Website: bh-photo
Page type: store-pickup
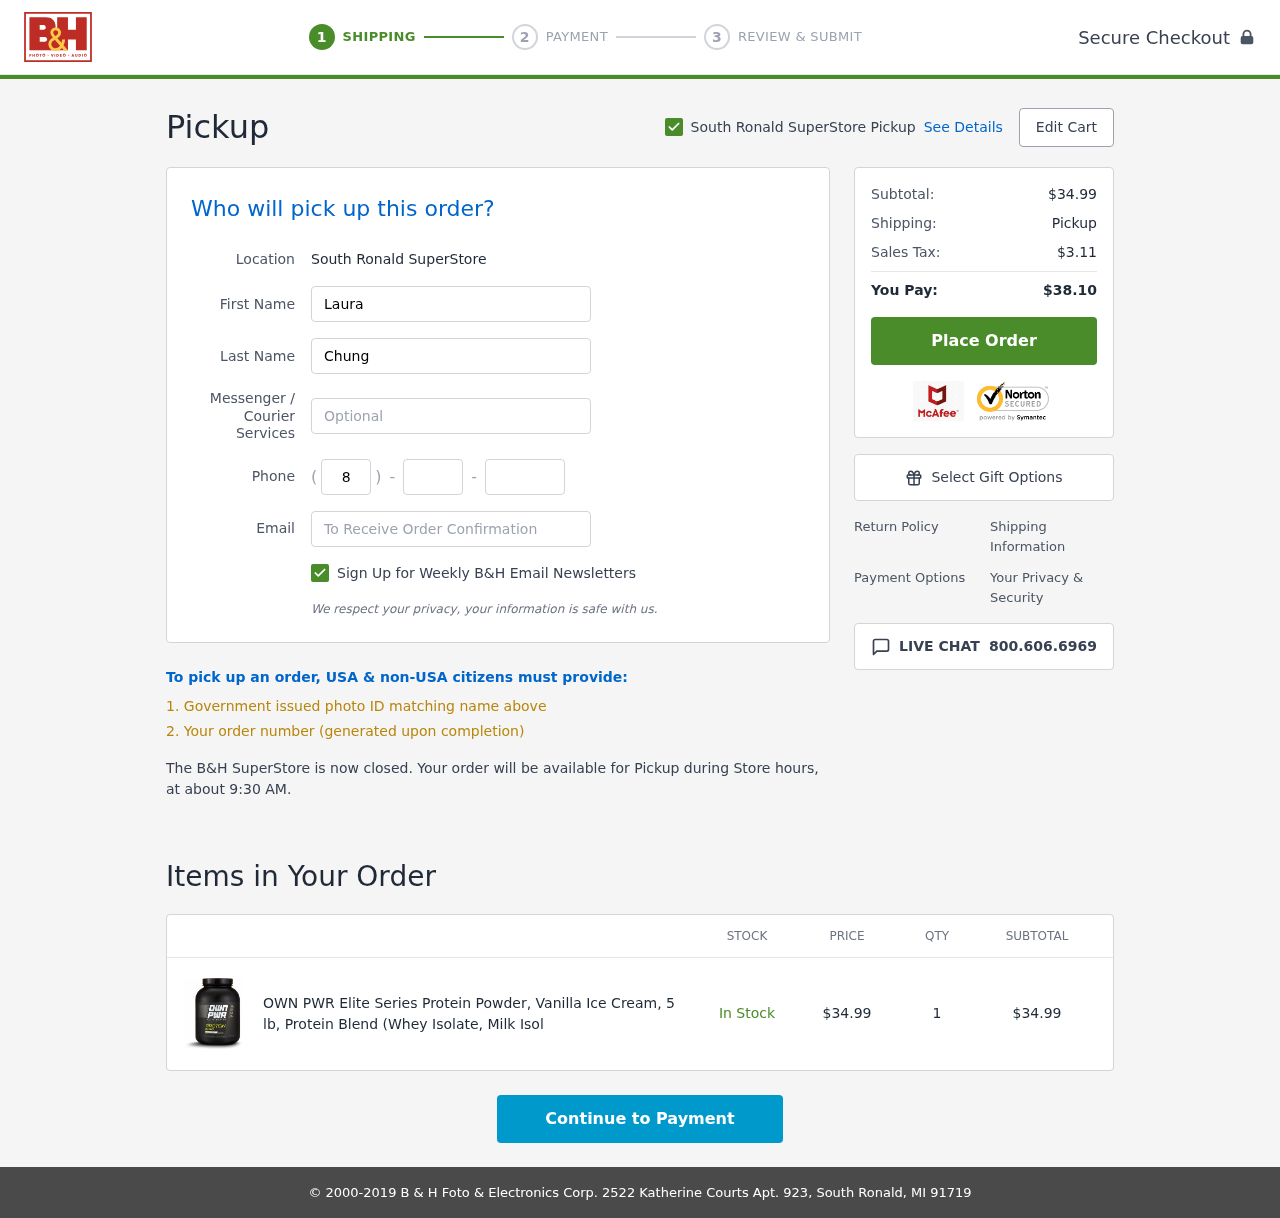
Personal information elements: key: PII_EMAIL
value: laura.chung@yahoo.com
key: PII_FIRSTNAME
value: Laura
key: PII_LASTNAME
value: Chung
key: PII_LOCATION1_CITY
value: South Ronald SuperStore Pickup
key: PII_LOCATION1_CITY
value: South Ronald SuperStore
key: PII_PHONE_AREA
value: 850
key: PII_PHONE_PREFIX
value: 758
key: PII_PHONE_SUFFIX
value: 4418
Product elements: key: PRODUCT1_NAME
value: OWN PWR Elite Series Protein Powder, Vanilla Ice Cream, 5 lb, Protein Blend (Whey Isolate, Milk Isol
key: PRODUCT1_PRICE
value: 34.99
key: PRODUCT1_QUANTITY
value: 1
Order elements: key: ORDER_SUBTOTAL
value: $34.99
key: ORDER_TAX
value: $3.11
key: ORDER_TOTAL
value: $38.10